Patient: sex M, age 52
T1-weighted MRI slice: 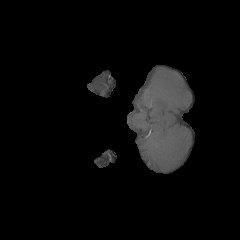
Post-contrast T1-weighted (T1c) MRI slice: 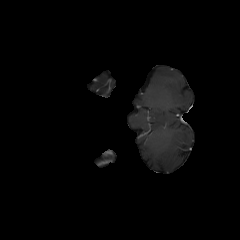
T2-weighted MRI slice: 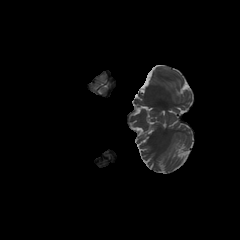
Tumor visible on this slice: no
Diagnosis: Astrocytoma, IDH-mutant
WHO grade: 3